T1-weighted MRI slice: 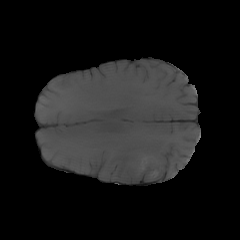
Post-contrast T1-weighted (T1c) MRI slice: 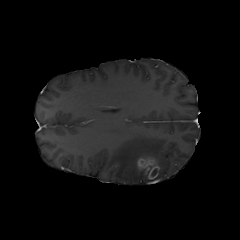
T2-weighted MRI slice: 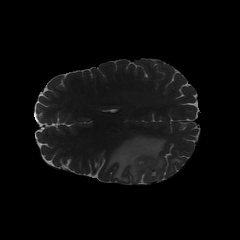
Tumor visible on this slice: yes